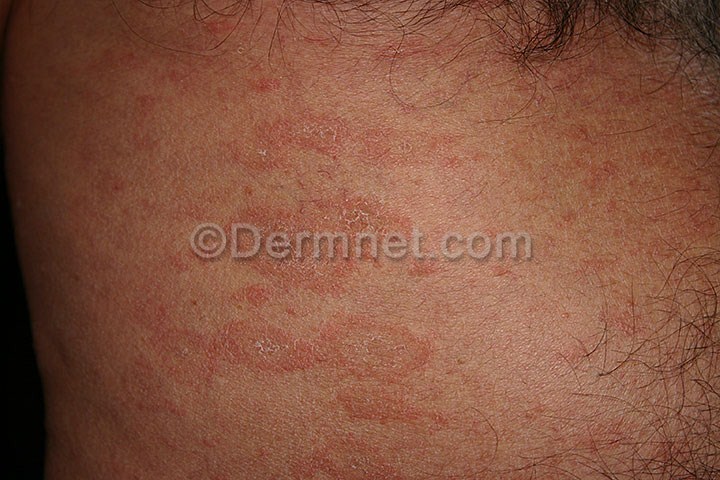
Disease: Psoriasis pictures Lichen Planus and related diseases